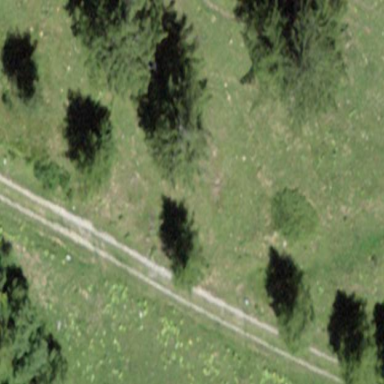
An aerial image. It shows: Forest area.